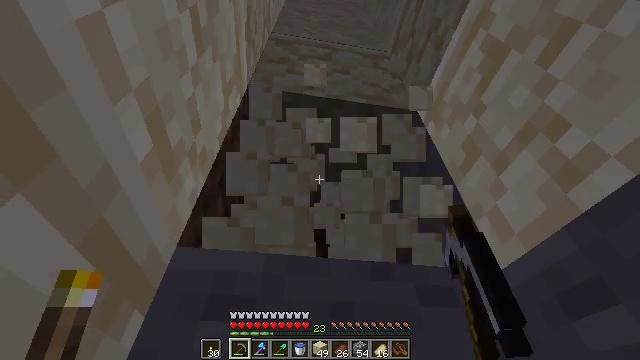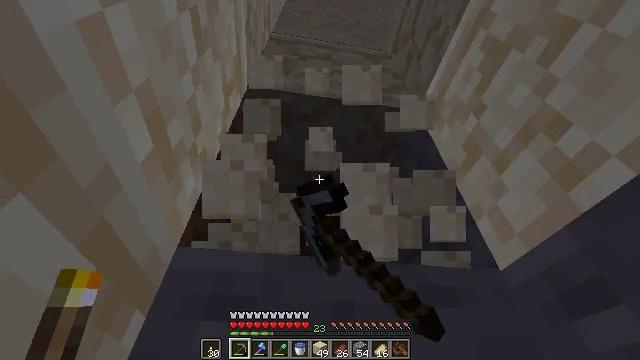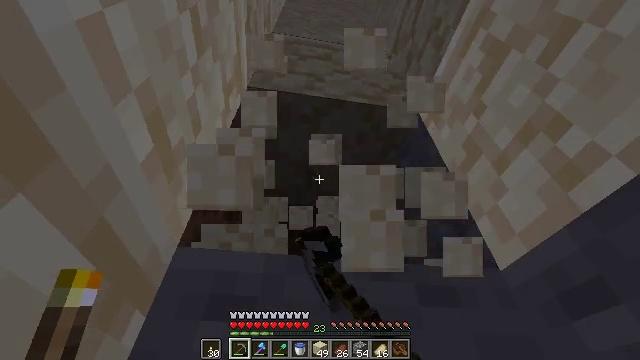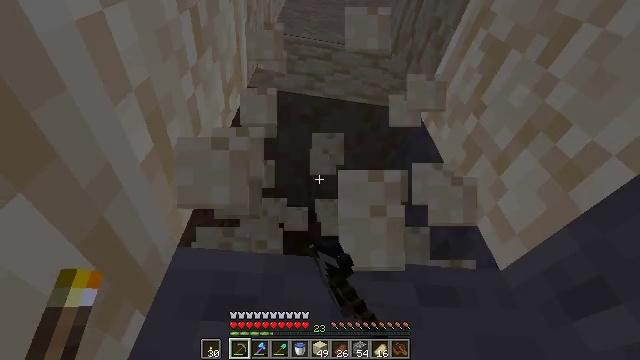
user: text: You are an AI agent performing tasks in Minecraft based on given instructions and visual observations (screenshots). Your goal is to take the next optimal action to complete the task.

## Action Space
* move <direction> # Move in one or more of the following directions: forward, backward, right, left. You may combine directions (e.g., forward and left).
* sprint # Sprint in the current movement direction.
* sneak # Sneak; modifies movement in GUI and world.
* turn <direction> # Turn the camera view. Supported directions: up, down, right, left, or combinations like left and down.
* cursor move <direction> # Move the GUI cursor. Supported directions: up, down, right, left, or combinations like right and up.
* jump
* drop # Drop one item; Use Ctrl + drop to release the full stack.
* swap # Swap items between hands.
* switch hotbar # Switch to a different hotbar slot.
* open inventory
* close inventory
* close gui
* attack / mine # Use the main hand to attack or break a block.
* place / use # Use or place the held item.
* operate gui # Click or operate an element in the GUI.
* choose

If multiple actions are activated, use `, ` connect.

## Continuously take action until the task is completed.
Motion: motion action
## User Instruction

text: Dig up the sandstone.
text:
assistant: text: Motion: attack / mine
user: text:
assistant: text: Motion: attack / mine
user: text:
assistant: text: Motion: attack / mine
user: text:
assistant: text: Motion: attack / mine